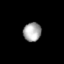
Tissue: prostate
Cell type: Fibroblasts
Senescence score: 0.8592
Nuclear area (px): 332
Mean DAPI intensity: 167.024